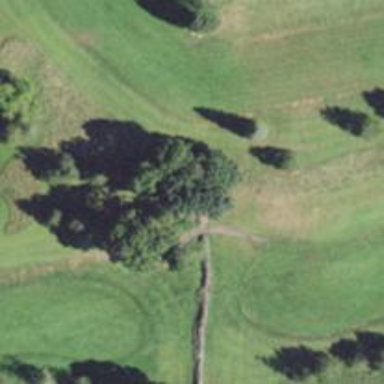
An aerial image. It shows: Path used for both walking and golf.